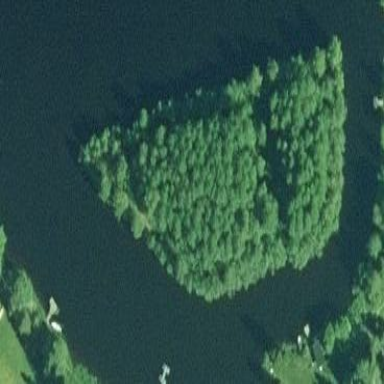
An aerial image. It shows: Islet.